Field crop: maize
Growth stage: 2
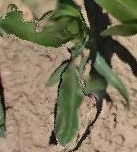
Species: maize